Field crop: maize
Growth stage: 2
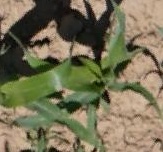
Species: maize